Question: If the value for qtytxt is 4. It produces this on 1 print page.

This is the code that does so.
'''
report = "";
for (i = 0; i < document.getElementById("qtytxt").value; i++) {
report += "ID: " + document.getElementById("generateidtxt").value + "-" + (i + 1) + "<br>";
}
document.write(report);
window.print();
'''
Is there a way I can make an array or another loop so that I can get the result for the first ID to be printed on a separate page, then the 2nd ID to be printed on a new page, and so on? So if the value of qtytxt was 6 it will produce 6 id's with the numbers 1-6 at the end. I want each ID to prompt me to print on it's own separate page for a total of 6 pages.
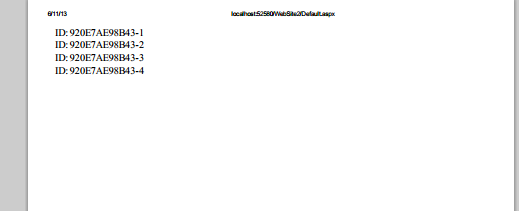
Answer: Is something like this what you are looking for?
'''
report = "";
var max = document.getElementById("qtytxt").value;
for (i = 0; i < max; i++) {
report += "ID: " +
document.getElementById("generateidtxt").value +
"-" +
(i + 1) +
(i < (max - 1) ?
"<div style='page-break-after:always'></div>" : "");
}
document.write(report);
window.print();
'''